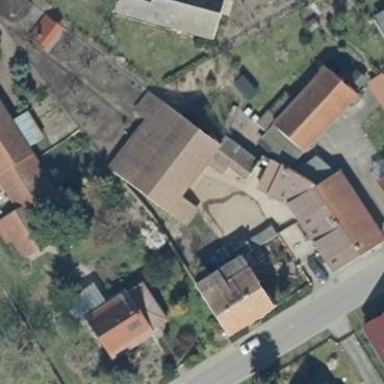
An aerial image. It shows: Building with gabled roof. The roof orientation is along the structure.